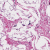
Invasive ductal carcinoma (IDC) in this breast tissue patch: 0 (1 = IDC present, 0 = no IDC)